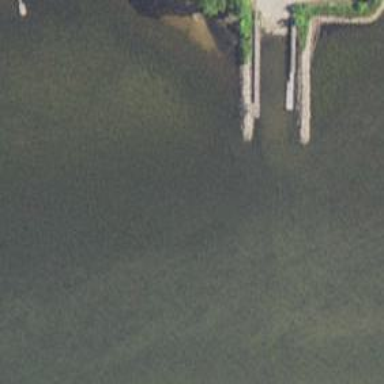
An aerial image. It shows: Breakwater structure.